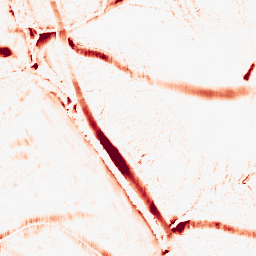
Category: morphological
Decomposition family: morphological_ellipse
Decomposition parameters: operation: opening
width: 20
height: 10
Upsampling method: quadratic
Upsampling parameters: scale: 4
Upsampling scale: 4